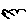
Label: bird